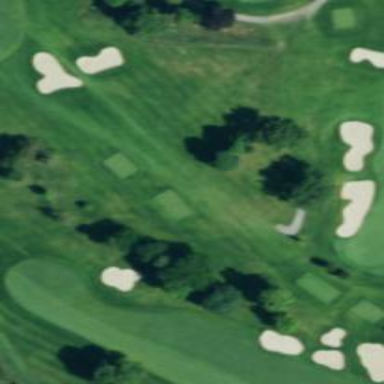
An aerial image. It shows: Path for both roads and golfers.